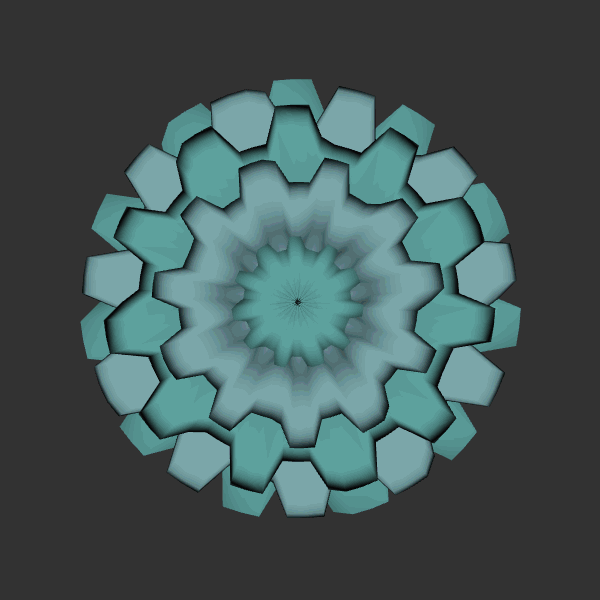
Background: dark